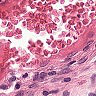
Metastatic tissue present: no